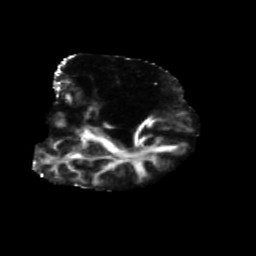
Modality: FA
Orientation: coronal
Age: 48
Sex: male
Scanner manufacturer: siemens
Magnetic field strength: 3 T
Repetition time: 5.47 s
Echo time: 0.0854 s